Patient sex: F
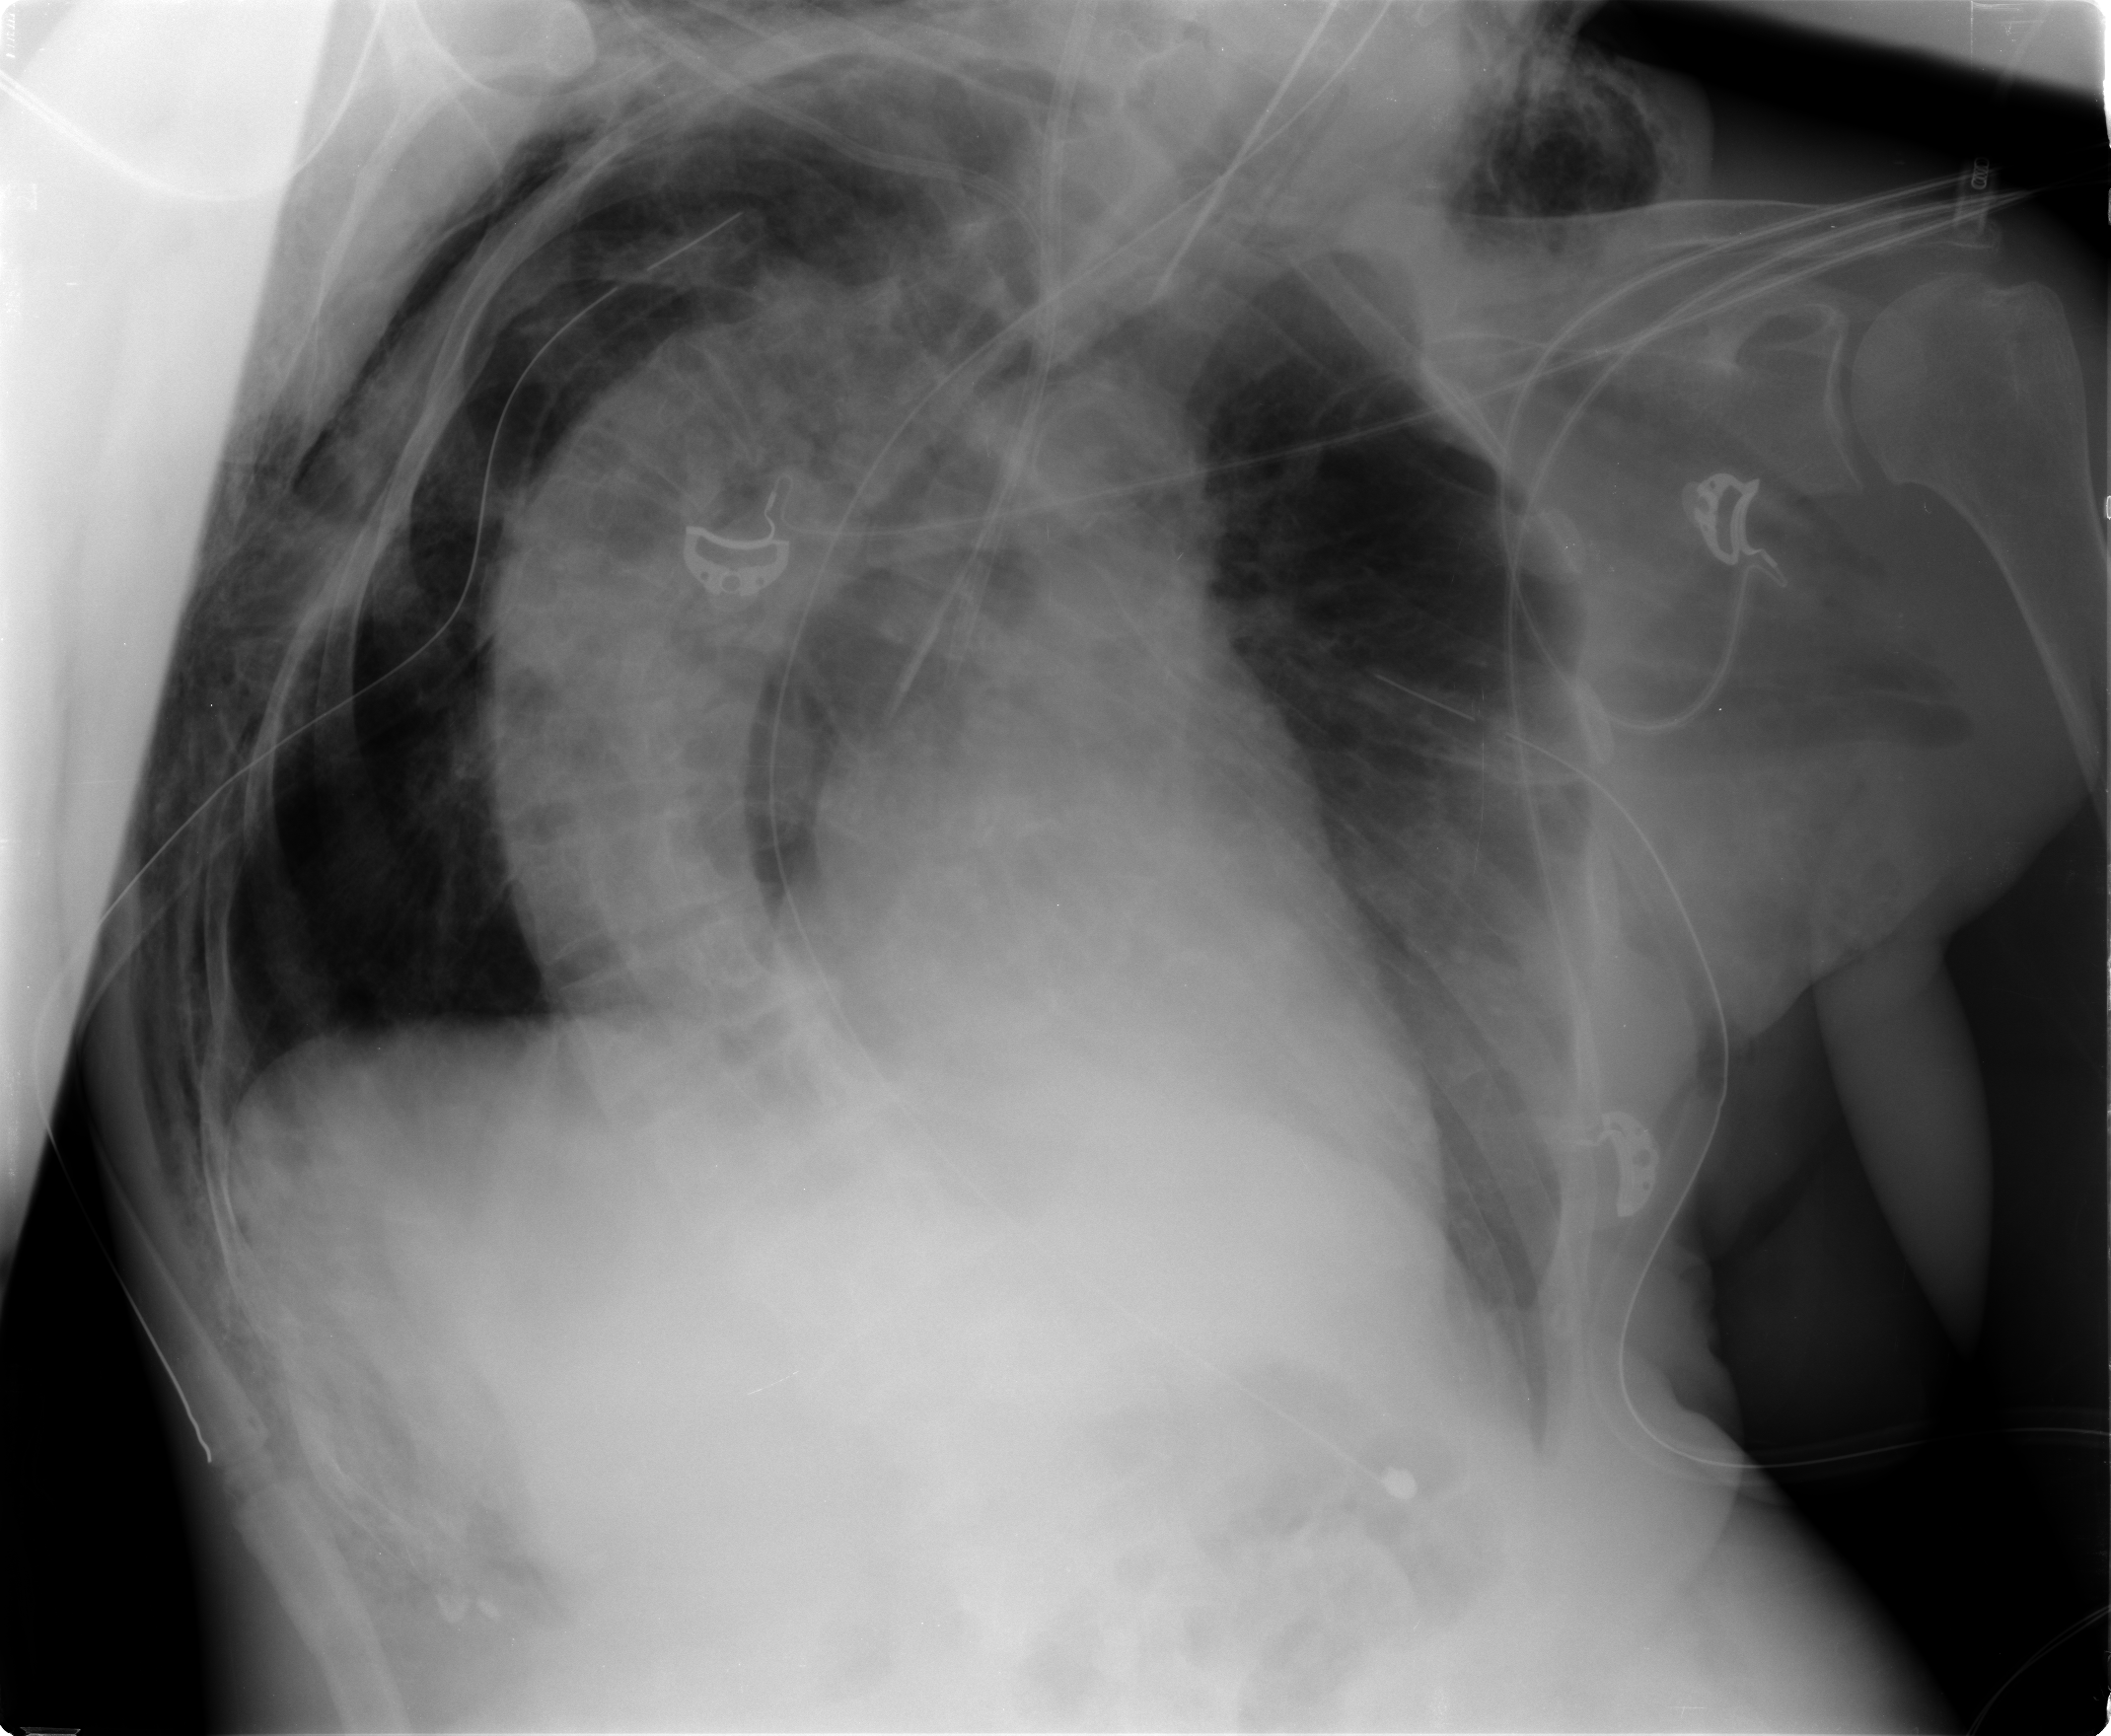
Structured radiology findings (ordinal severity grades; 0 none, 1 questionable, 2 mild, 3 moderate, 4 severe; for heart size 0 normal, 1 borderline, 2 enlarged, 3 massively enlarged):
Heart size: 0
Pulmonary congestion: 2
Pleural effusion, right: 0
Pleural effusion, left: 0
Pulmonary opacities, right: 0
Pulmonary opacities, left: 0
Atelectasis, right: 2
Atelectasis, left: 2